Question: I have a large excel spreadsheet of Japanese words that have their phonetics shown as per example screenshot below - look at column B. The phonetic characters are the tiny characters above the Chinese characters.
I'm familiar with parsing CSV files in Xcode but when I save this spreadsheet as a CSV I lose the phonetic characters. Does anyone know a way I can get the excel file into a format that retains the phonetic characters and that I can still parse in Xcode?

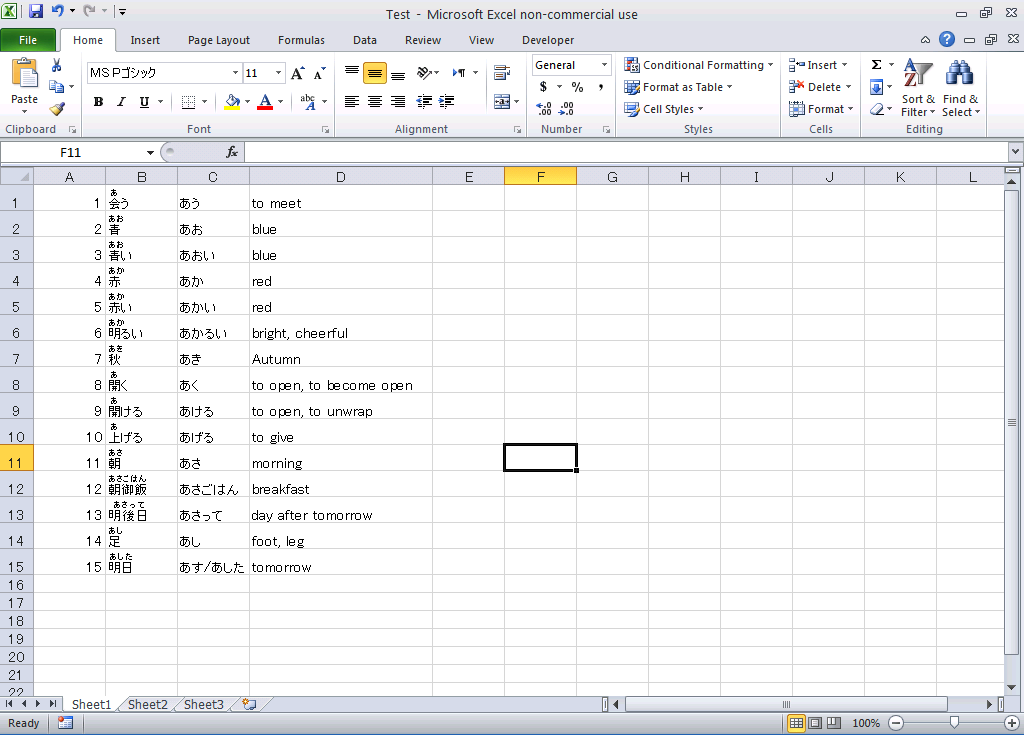
Answer: Excel doesn't support exporting furigana/ruby/phonetic text in plain text formats.
You'll either have to (1) use the <URL>.